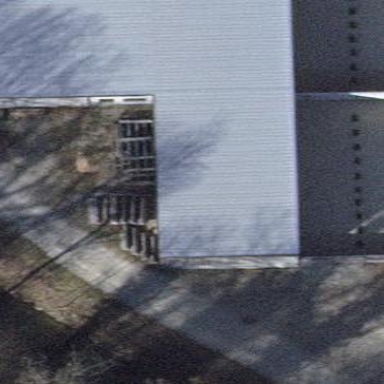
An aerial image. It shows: View of roof of building.